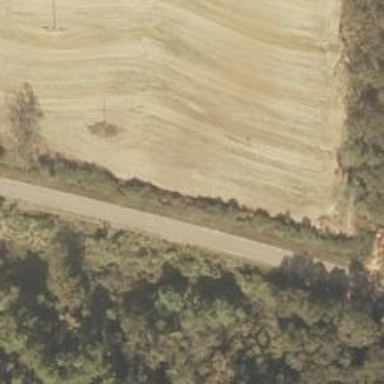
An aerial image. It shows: Abandoned railway crossing tertiary road.